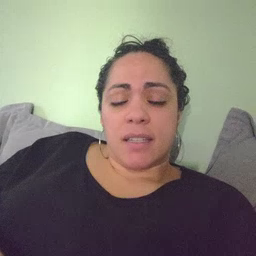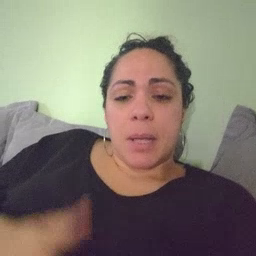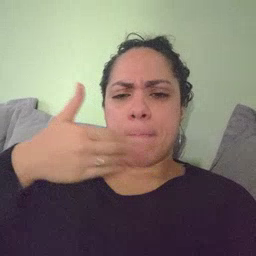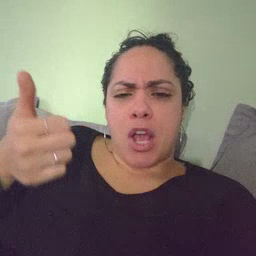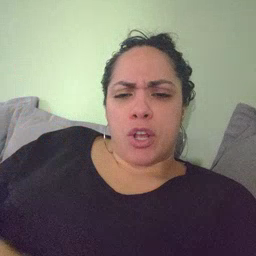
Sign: better